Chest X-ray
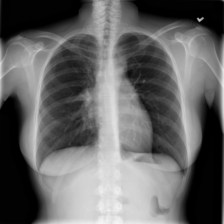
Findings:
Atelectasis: negative
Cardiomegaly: negative
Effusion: negative
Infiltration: negative
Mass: negative
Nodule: negative
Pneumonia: negative
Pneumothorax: negative
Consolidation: negative
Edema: negative
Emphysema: negative
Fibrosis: negative
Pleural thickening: negative
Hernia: negative